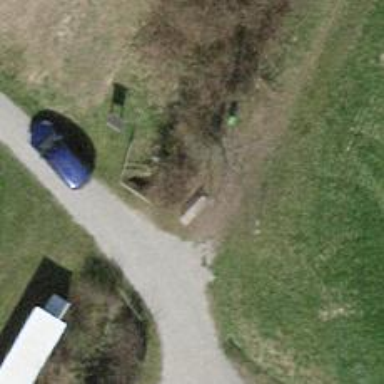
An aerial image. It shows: Brown bench in the vicinity.